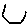
Label: hexagon